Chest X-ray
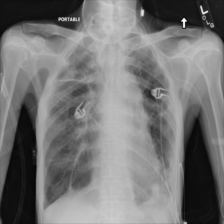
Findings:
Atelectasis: negative
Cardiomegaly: negative
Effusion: negative
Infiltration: positive
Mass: negative
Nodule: positive
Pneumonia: negative
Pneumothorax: negative
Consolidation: negative
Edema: negative
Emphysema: negative
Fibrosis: negative
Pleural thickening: negative
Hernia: negative